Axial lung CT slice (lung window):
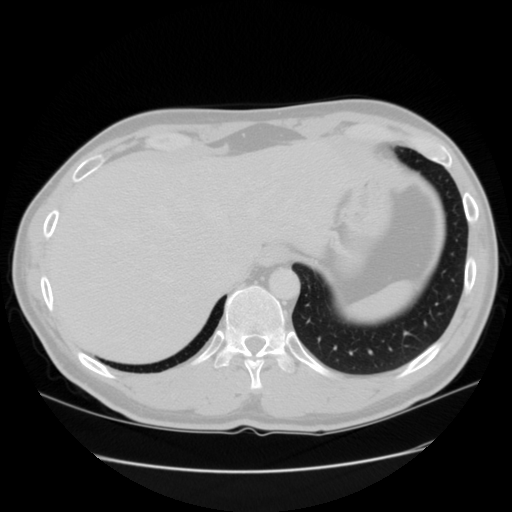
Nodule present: no